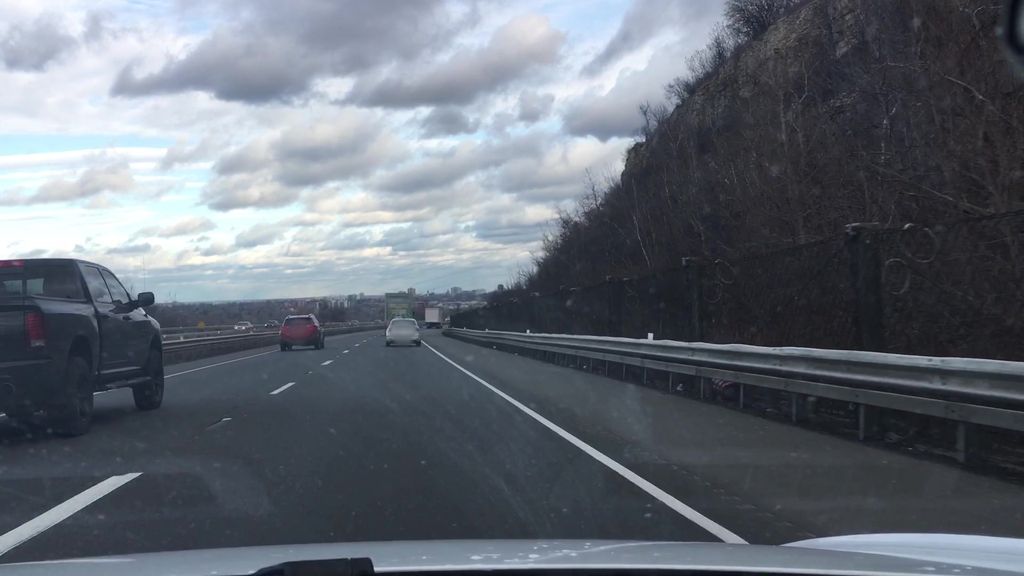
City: hamilton